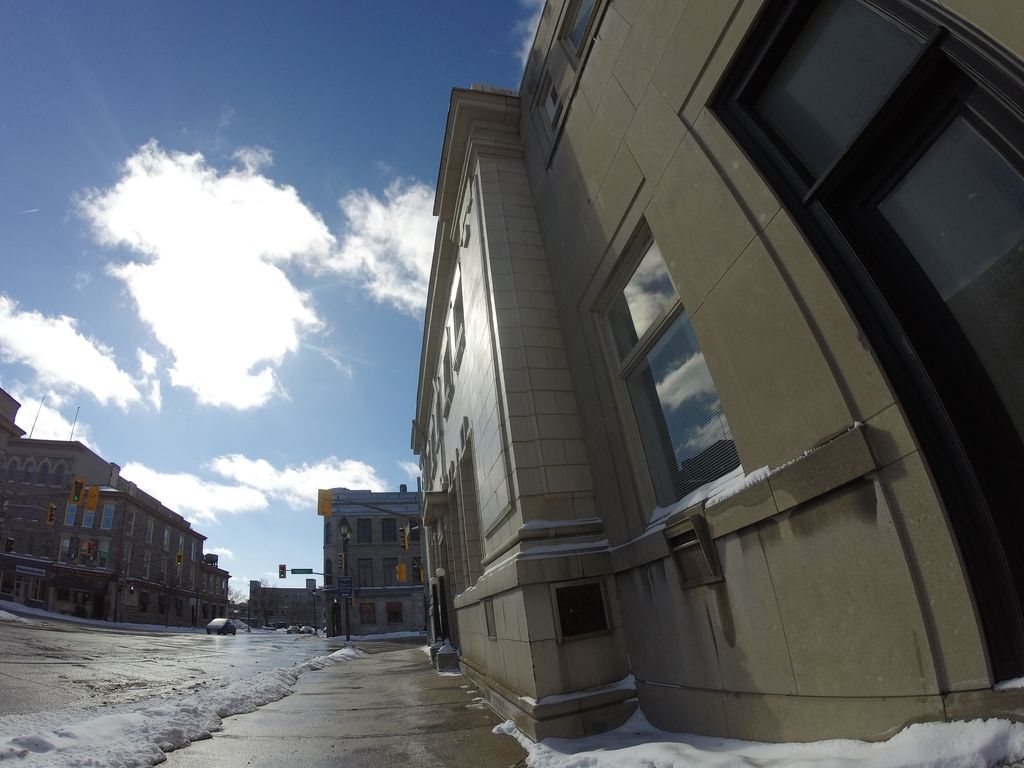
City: kitchener-waterloo